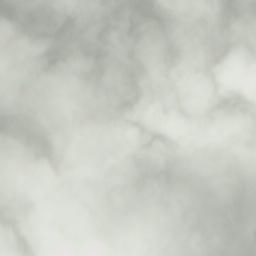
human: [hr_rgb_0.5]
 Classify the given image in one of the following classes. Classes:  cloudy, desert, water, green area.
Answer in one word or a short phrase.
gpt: cloudy